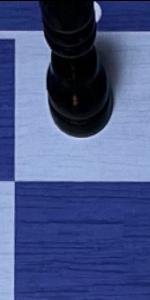
Label: Empty